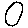
Label: circle